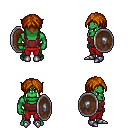
a pixel art fantasy rpg character, male body template, orc, green skin, maroon pirate shirt, red pants, brunette parted hairstyle, metal boots, shield, four views (front, back, left, right), 2x2 character sprite sheet, small pixel art, hard edges, no anti-aliasing